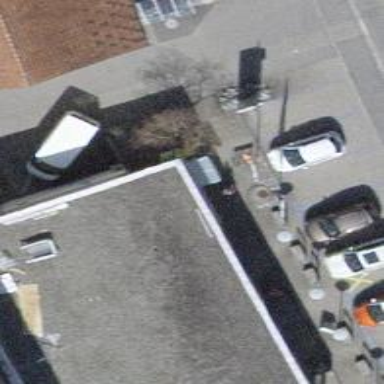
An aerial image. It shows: Rack for bicycle parking.